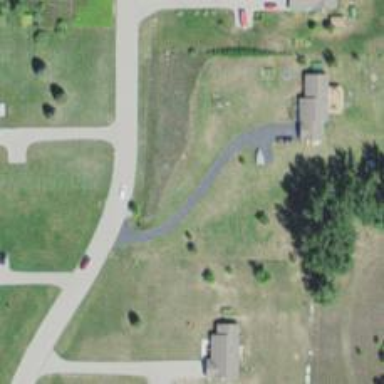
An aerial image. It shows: Service road used as golf cart path.